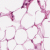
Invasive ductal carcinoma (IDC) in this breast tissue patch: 0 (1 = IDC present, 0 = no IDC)